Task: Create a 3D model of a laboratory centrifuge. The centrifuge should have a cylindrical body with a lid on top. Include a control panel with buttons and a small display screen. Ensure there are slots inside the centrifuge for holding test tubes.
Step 608:
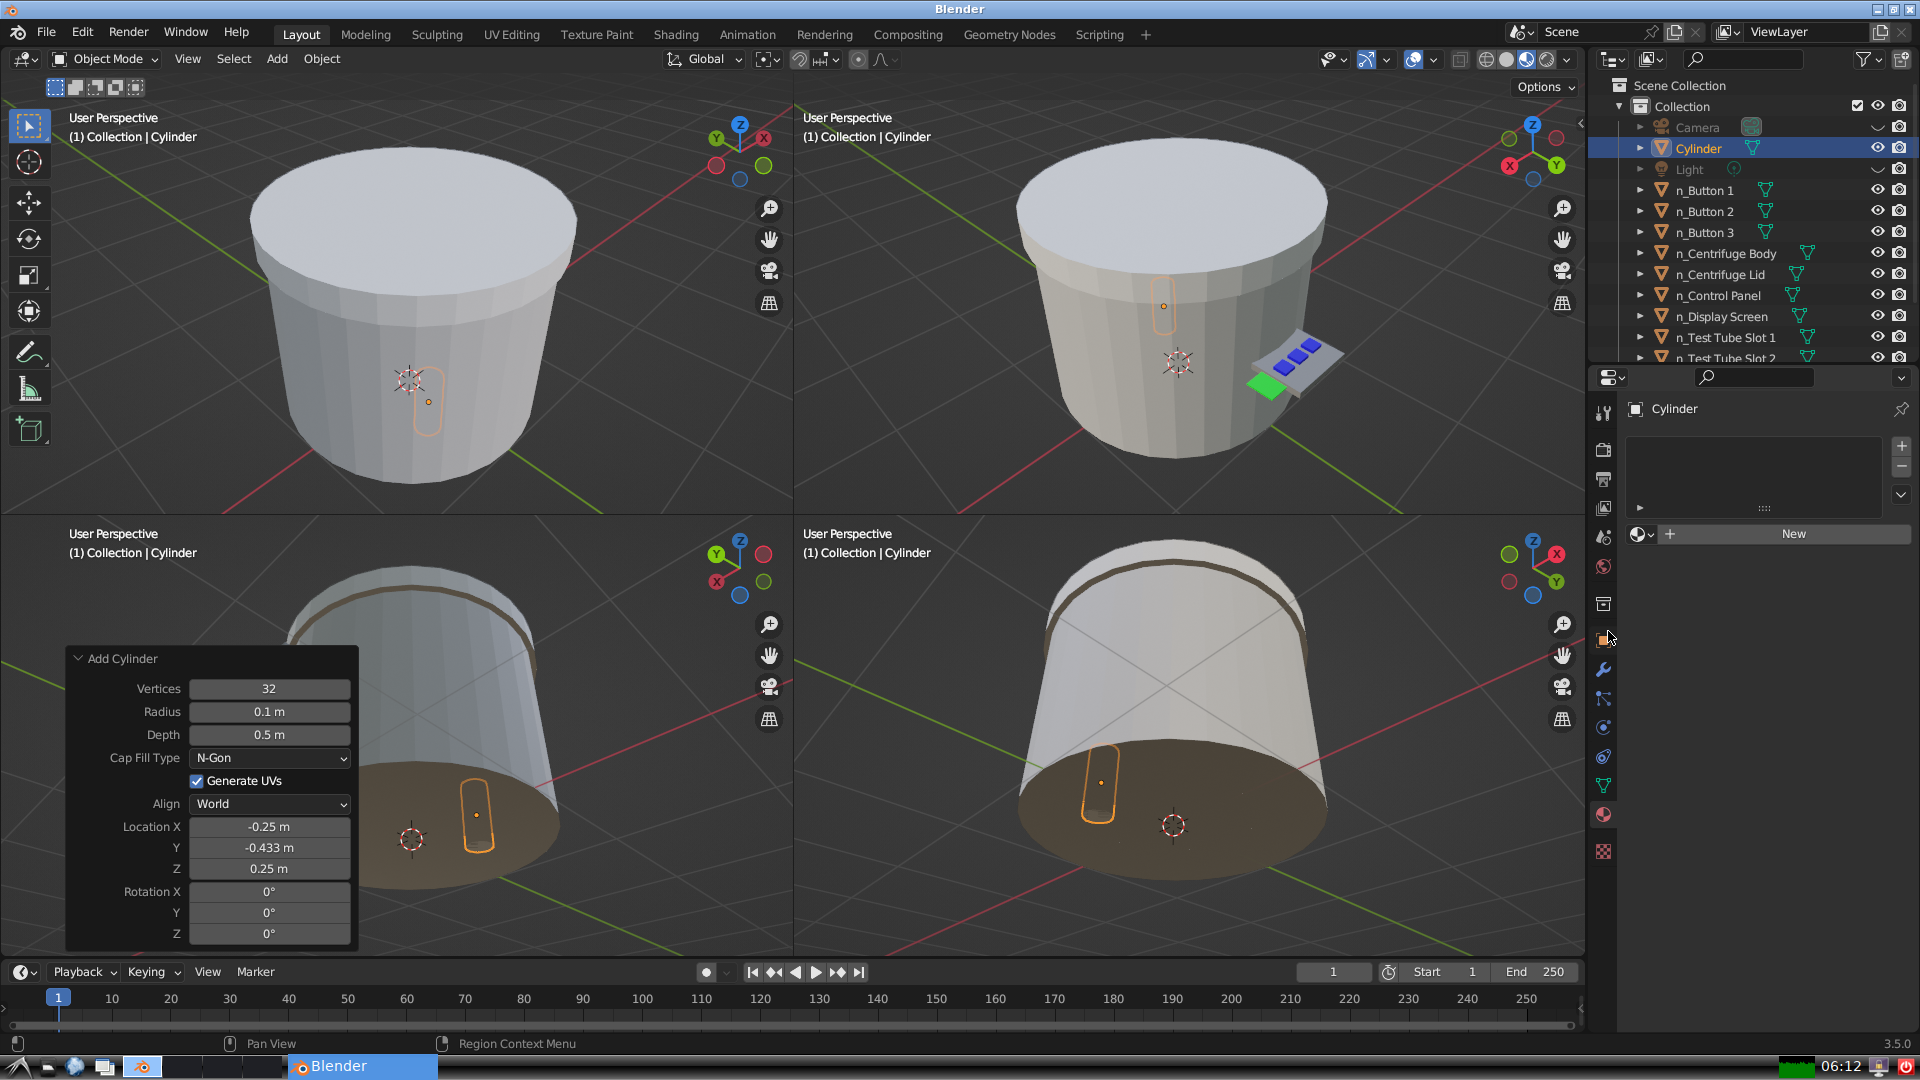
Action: click: no